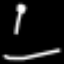
Label: fork